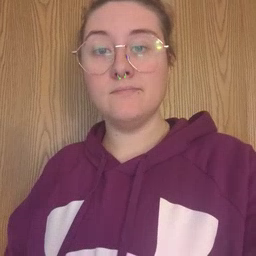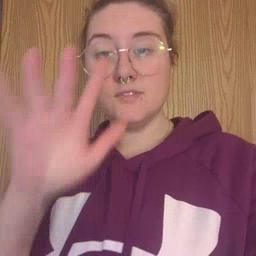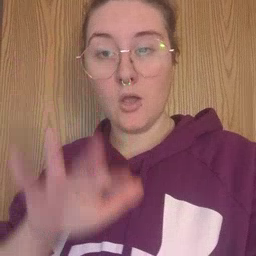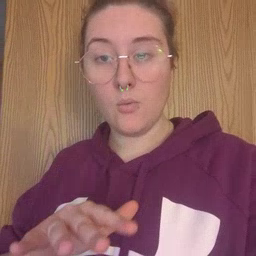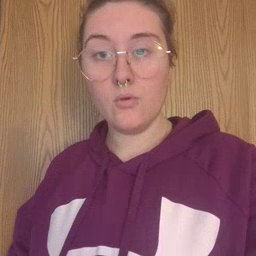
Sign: snow